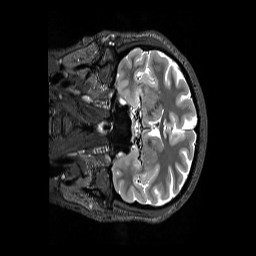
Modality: T2w
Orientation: coronal
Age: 32
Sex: female
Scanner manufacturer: siemens
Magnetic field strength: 3 T
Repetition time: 3.2 s
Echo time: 0.728 s